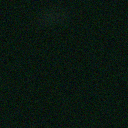
Screen state: off